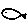
Label: fish